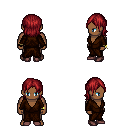
a pixel art fantasy rpg character, male body template, human, dark skin, brown robe, gold greaves, brunette long bangs hairstyle, bracelets, maroon shoes, four views (front, back, left, right), 2x2 character sprite sheet, small pixel art, hard edges, no anti-aliasing